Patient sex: M
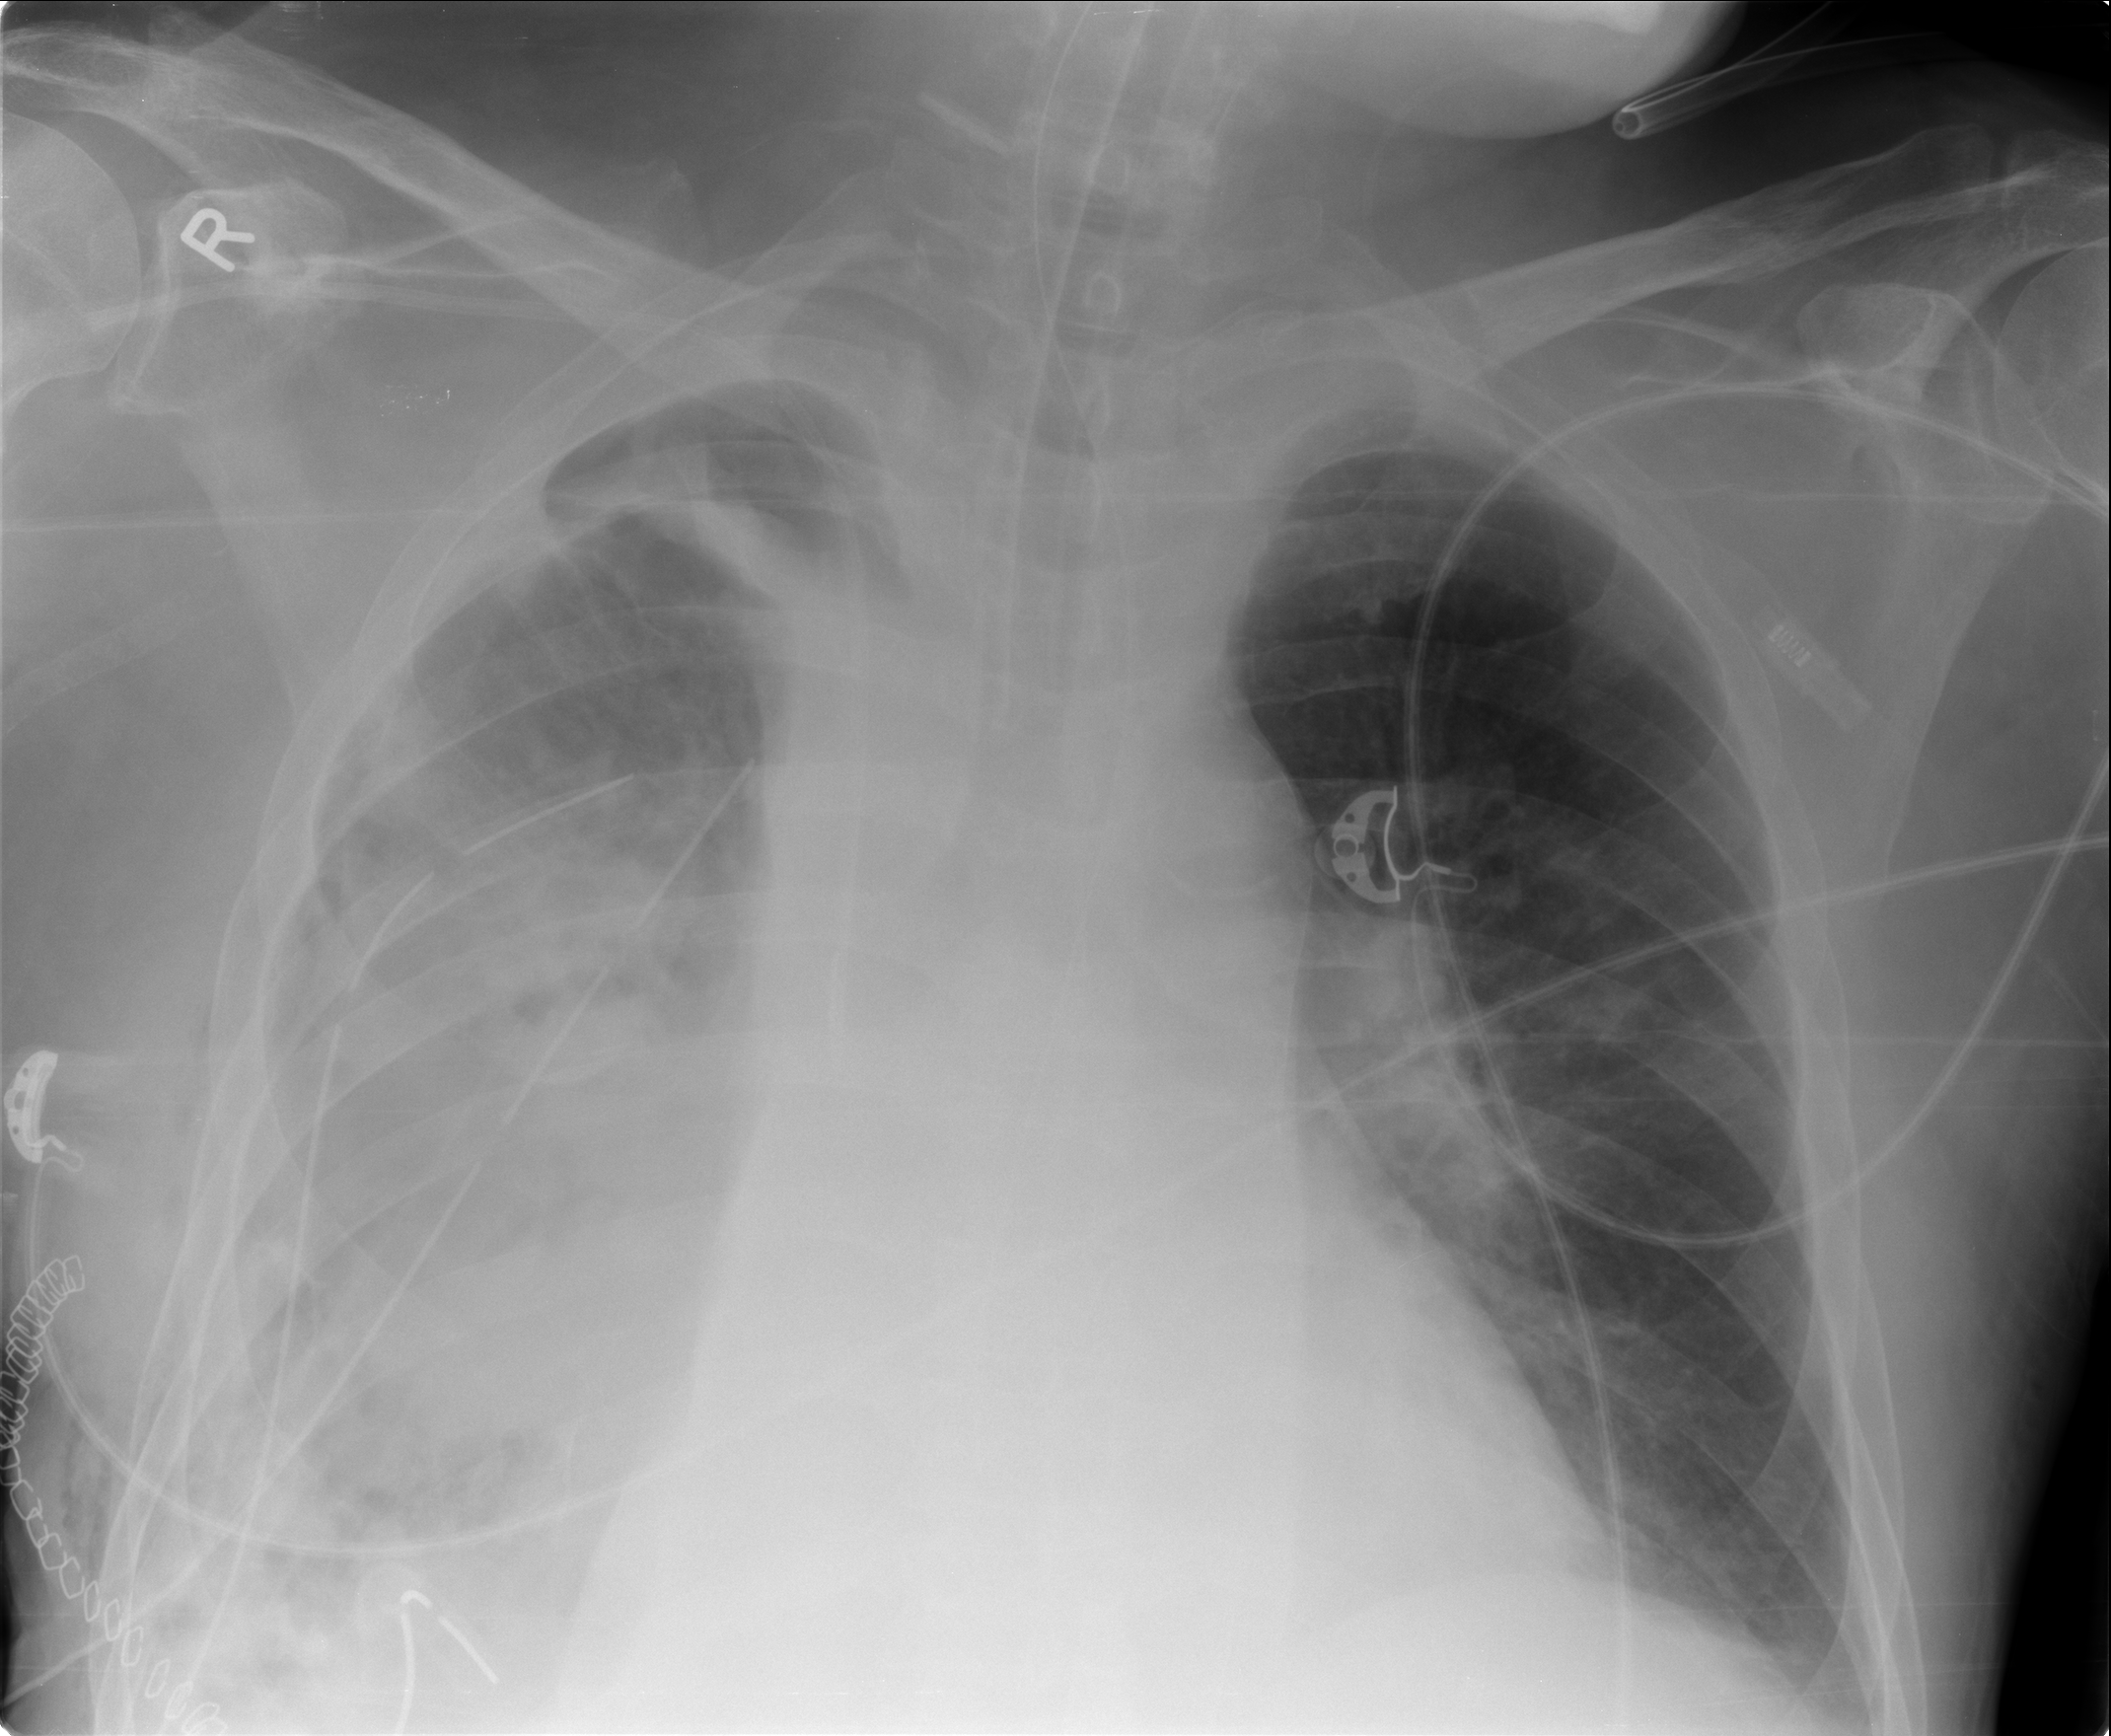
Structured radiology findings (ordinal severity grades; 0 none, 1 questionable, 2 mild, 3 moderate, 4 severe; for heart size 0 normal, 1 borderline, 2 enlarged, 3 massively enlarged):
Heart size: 0
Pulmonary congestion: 1
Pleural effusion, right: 3
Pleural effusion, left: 0
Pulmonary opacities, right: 2
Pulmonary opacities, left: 0
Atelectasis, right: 3
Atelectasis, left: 0